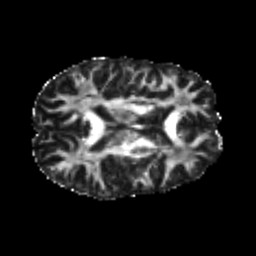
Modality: FA
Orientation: axial
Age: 26
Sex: male
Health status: healthy
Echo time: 0.074 s